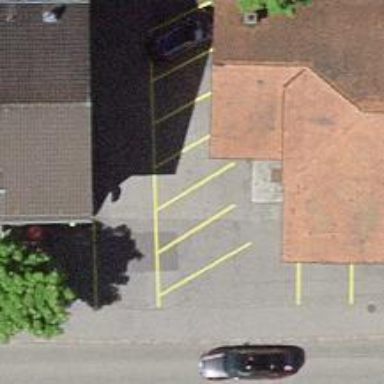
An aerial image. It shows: Restaurant.